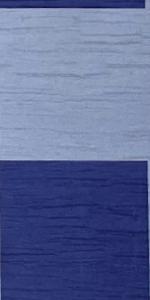
Label: Empty